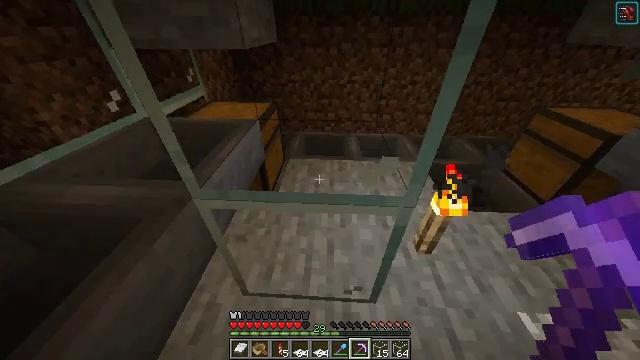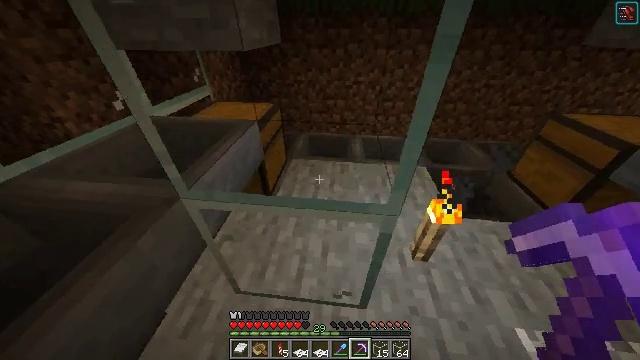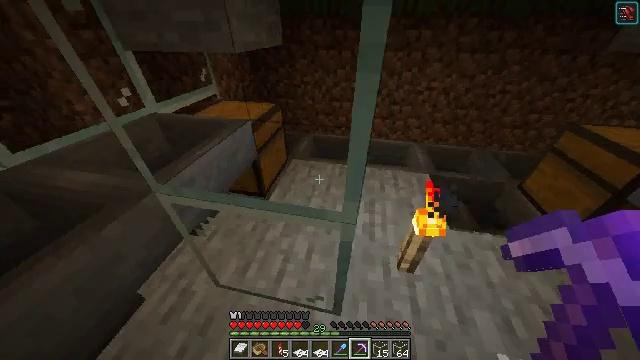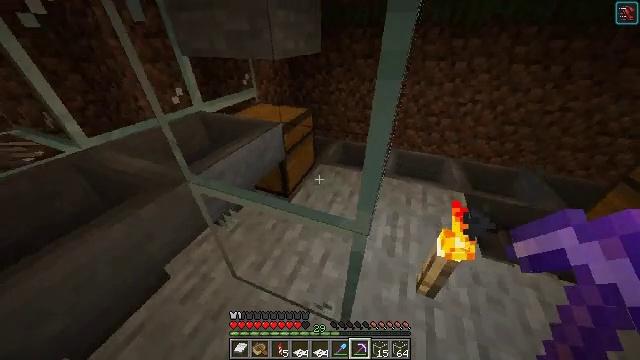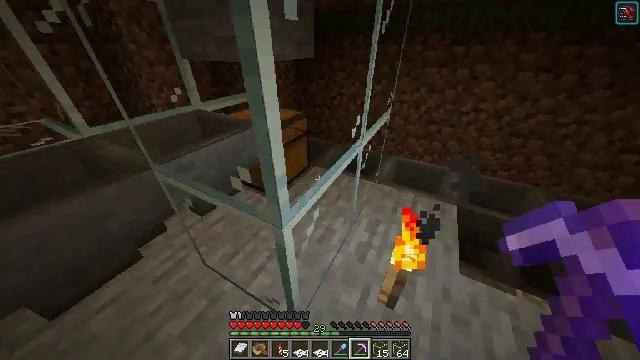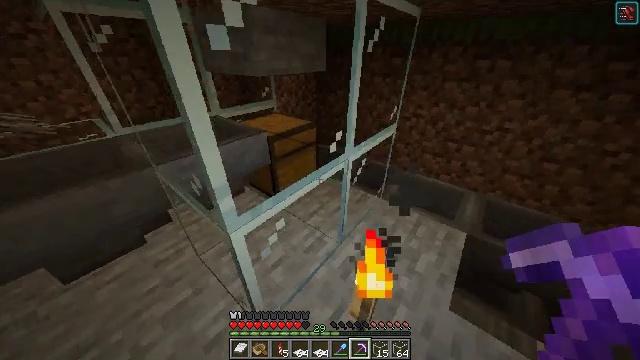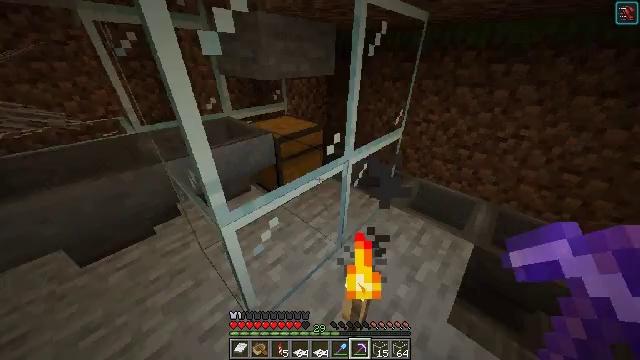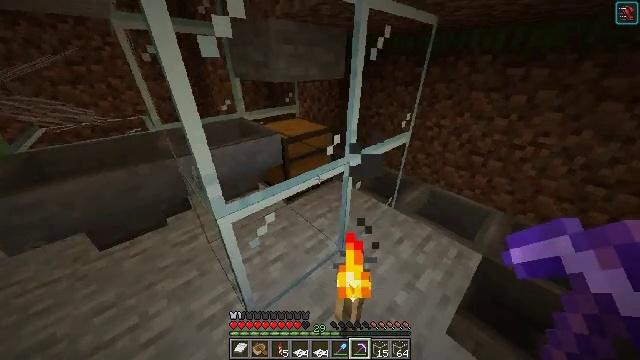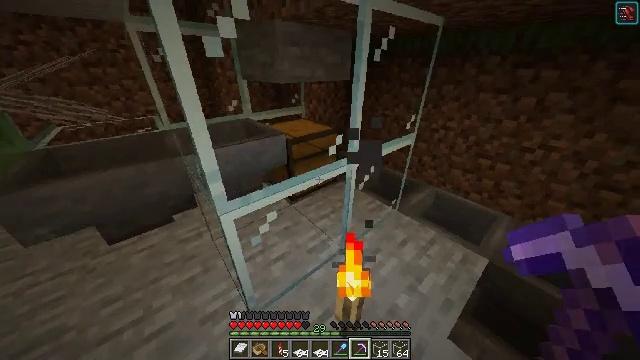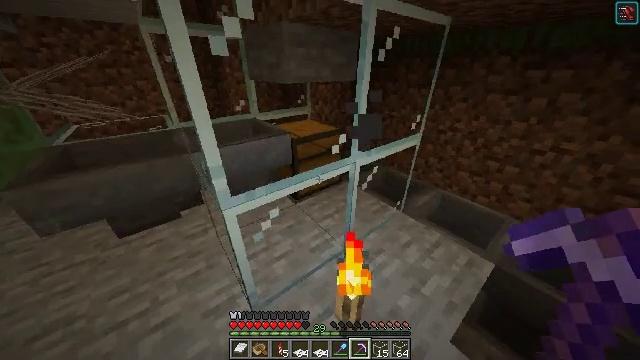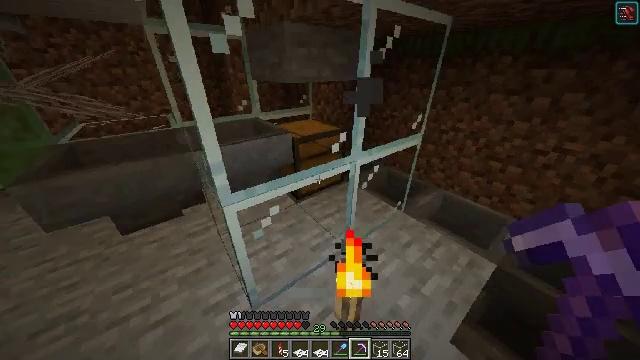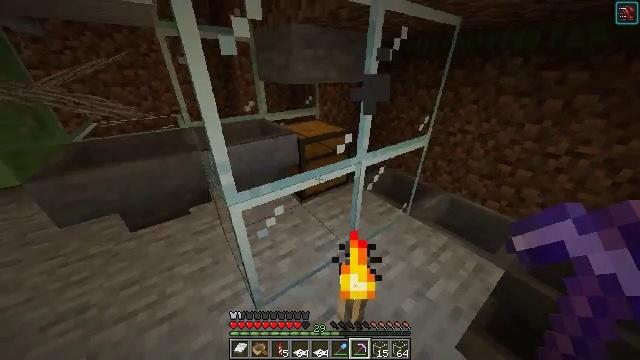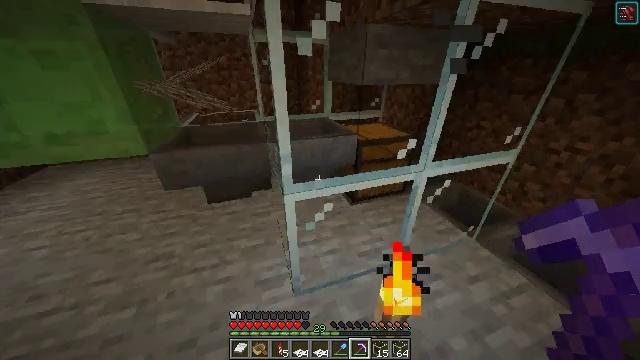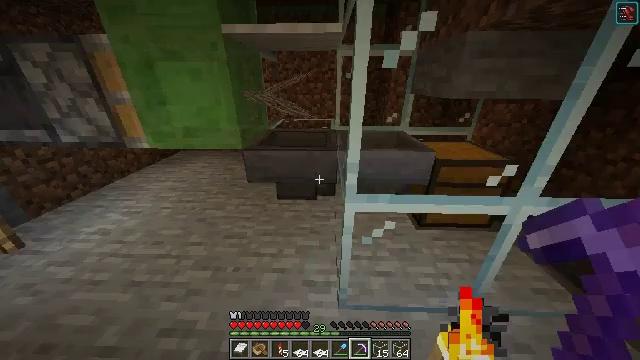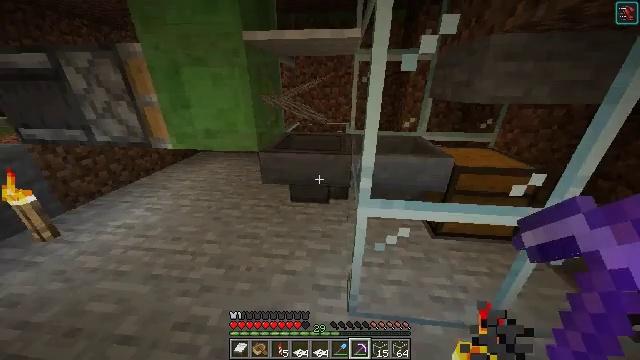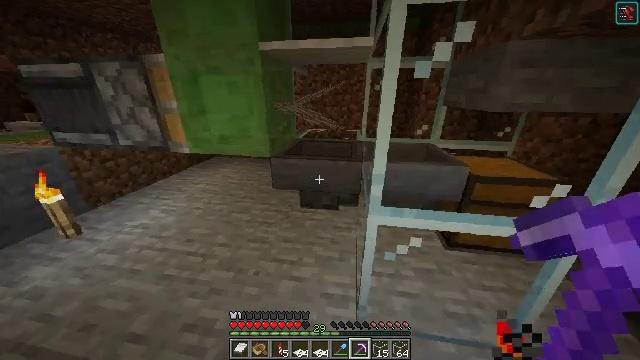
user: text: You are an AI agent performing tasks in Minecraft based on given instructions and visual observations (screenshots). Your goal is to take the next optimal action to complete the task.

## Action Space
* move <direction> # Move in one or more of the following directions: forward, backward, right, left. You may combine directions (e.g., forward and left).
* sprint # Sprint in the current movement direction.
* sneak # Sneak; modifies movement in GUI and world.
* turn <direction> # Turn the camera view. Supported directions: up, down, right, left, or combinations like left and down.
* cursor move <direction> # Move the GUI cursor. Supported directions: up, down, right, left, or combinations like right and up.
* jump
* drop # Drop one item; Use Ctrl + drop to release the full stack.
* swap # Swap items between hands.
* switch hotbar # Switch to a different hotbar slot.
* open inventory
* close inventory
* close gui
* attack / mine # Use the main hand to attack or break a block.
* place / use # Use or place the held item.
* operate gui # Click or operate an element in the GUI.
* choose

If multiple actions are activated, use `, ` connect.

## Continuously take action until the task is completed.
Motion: motion action
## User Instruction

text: Shatter the glass to collect it.
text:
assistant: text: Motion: move right, turn left
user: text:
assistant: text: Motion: move right, turn left
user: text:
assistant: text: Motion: move right, turn left and up
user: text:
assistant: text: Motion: move right, turn left and up
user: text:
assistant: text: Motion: move right, turn left and up
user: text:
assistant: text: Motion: turn left
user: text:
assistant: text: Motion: turn left
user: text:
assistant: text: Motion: turn left
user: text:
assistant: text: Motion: turn left
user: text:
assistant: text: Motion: no_op
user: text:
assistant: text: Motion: turn left
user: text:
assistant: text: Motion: turn left
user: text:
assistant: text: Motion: turn left and up
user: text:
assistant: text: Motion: turn left and up
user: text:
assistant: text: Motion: turn left and up
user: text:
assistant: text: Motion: move left, turn left and up
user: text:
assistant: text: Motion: move forward and move left
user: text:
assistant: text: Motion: move forward and move left
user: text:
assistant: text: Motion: move forward and move left, turn right and up
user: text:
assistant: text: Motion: move forward and move left, turn right and up
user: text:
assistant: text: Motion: move forward, turn right
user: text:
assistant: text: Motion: no_op
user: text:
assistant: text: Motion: no_op
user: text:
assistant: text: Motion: no_op
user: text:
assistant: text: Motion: no_op
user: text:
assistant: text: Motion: turn left
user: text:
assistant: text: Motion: turn left
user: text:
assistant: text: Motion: no_op
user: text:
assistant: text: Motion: turn right
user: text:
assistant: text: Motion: turn right